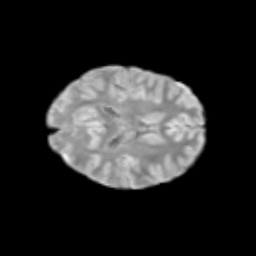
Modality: T2w
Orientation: axial
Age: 11
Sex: female
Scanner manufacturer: siemens
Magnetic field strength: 3 T
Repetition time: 3.8 s
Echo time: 0.07 s